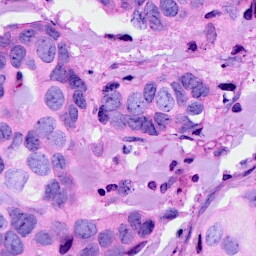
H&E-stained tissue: Breast